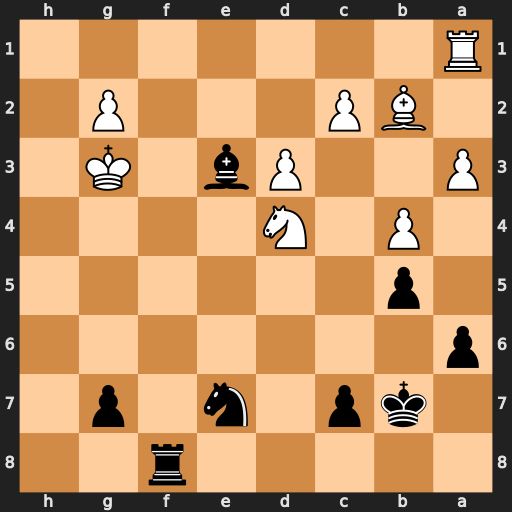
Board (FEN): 5r2/1kp1n1p1/p7/1p6/1P1N4/P2Pb1K1/1BP3P1/R7
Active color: b
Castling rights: -
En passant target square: -
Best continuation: Bxd4 Bxd4 Nf5+ Kg4 Nxd4